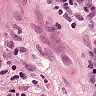
Metastatic tissue present: yes